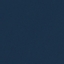
Land use / land cover: SeaLake